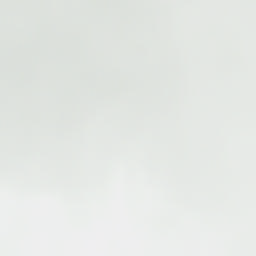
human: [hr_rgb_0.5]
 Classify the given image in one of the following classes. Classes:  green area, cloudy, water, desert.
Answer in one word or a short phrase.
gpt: cloudy